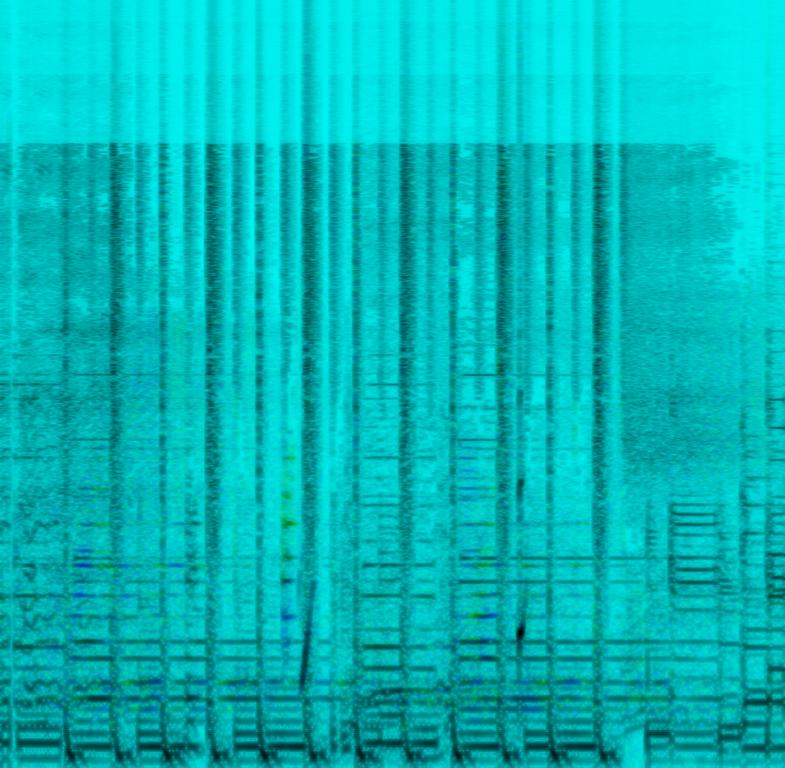
The low quality recording features an in-game audio recording that features an echoing female exhale sound, shimmering hi hats, claps, shimmering bells melody and groovy bass guitar. In the second half of the loop, the song changes and there is a sweet female vocal humming a melody. It sounds exciting, happy and fun.